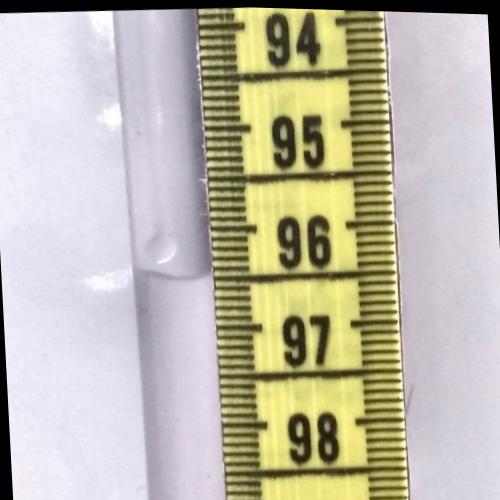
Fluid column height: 96.5 cm